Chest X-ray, AP view. Patient: 23 years old, sex M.
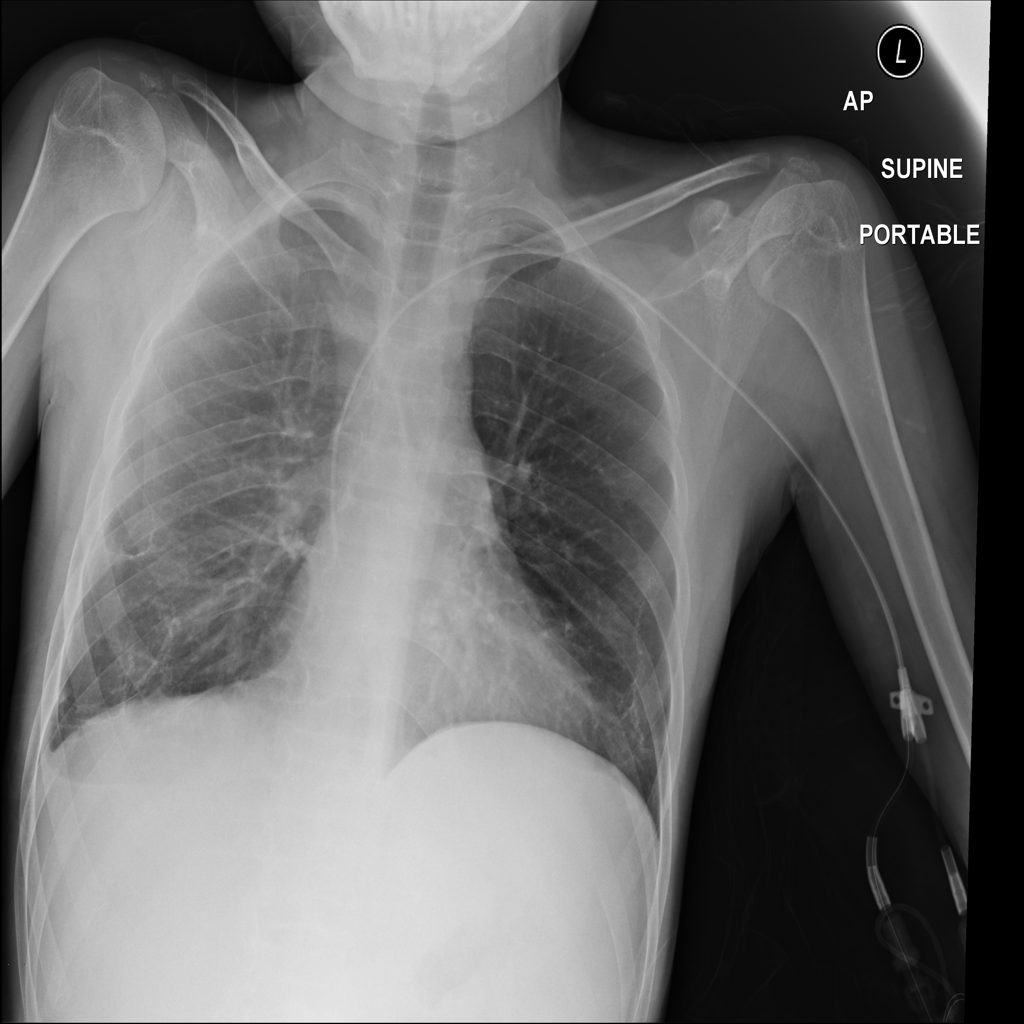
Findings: No Finding